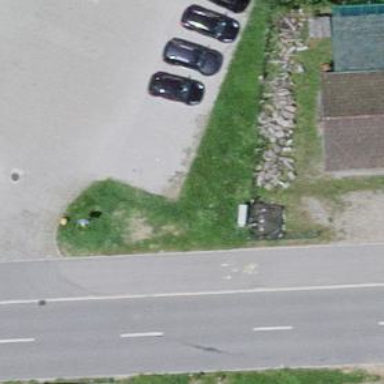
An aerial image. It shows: Bicycle rental service.